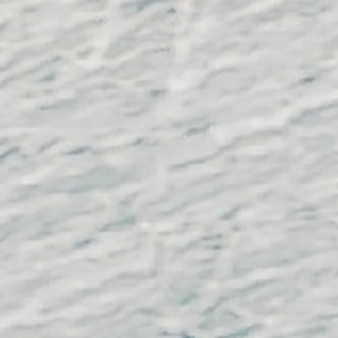
Label: other